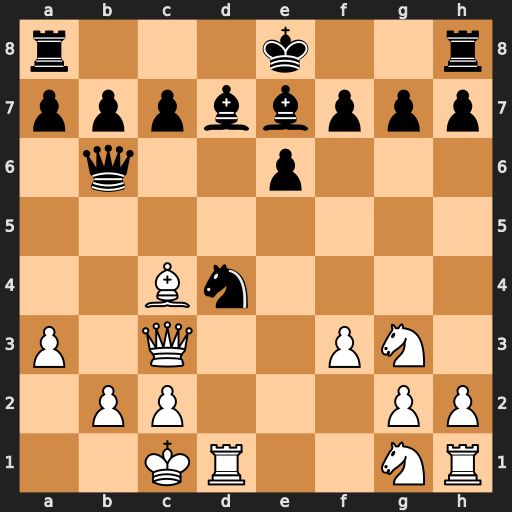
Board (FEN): r3k2r/pppbbppp/1q2p3/8/2Bn4/P1Q2PN1/1PP3PP/2KR2NR
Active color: w
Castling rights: kq
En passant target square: -
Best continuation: Qxd4 Qxd4 Rxd4